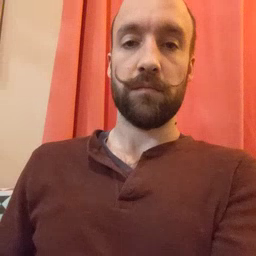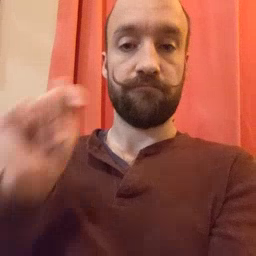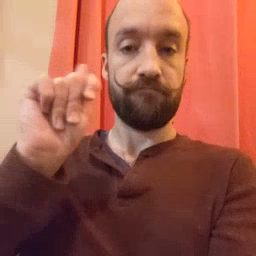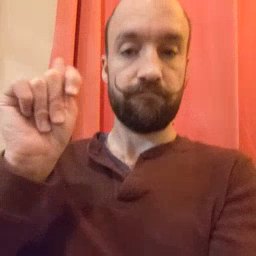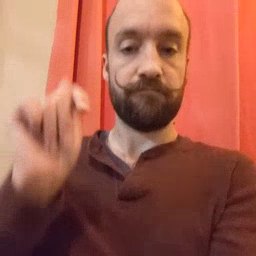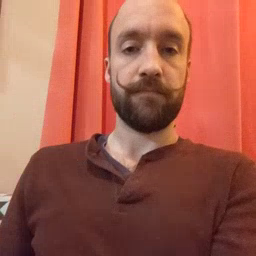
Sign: potty